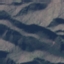
Label: HerbaceousVegetation